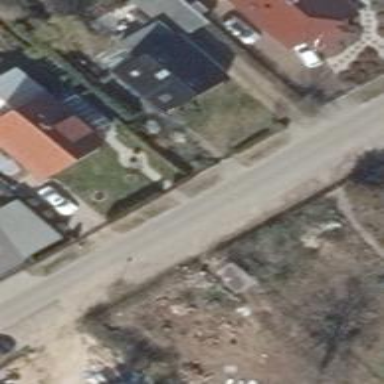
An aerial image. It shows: Footway.